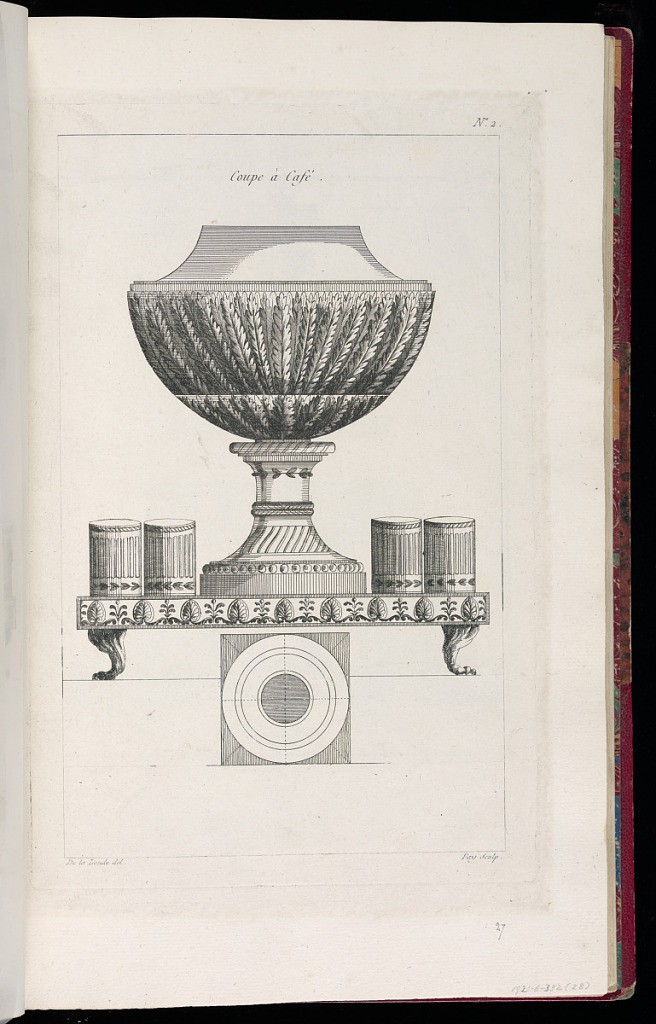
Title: Coupe à Café
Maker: Richard de Lalonde, French, active 1780–96
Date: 1788-1796
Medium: Etching on off-white laid paper
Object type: Print
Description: Design for a coffee goblet raised on a footed tray with four small cups placed on top. The plate is signed and numbered.